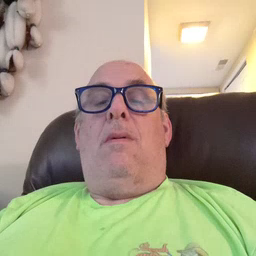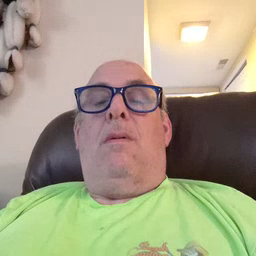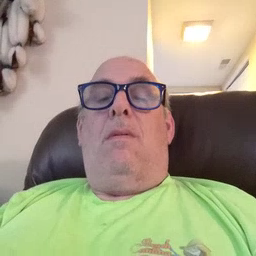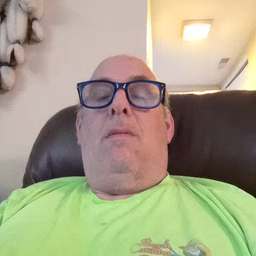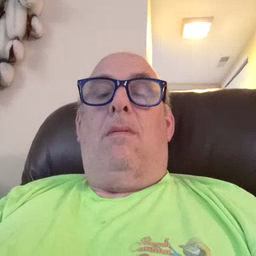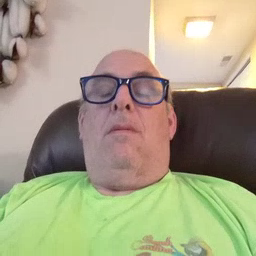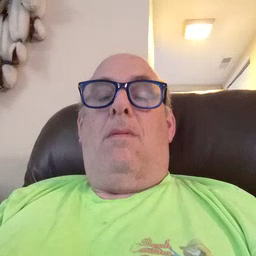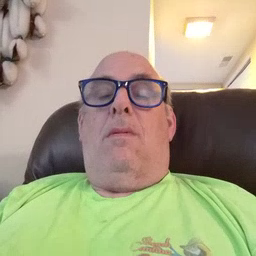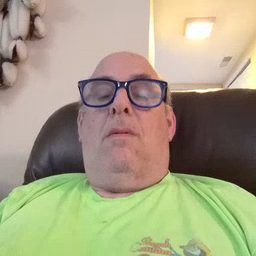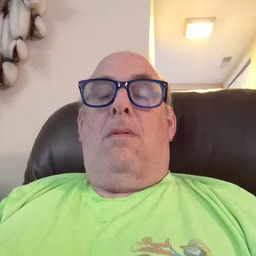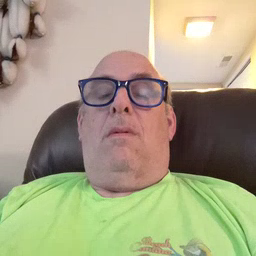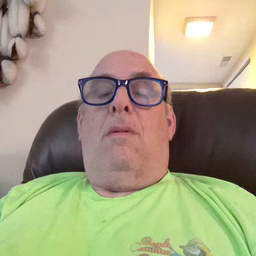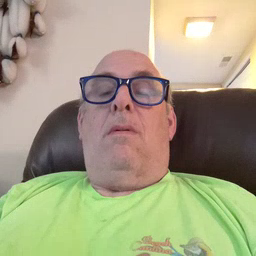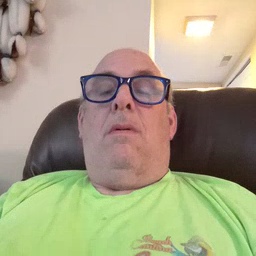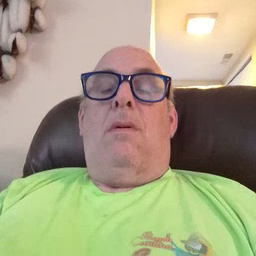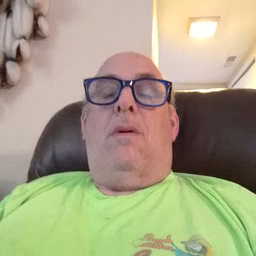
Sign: story